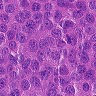
Metastatic tissue present: yes